【题型】选择题　【知识点】向量　【难度】easy
如图，四边形$ABCD$是平行四边形，下列说法正确的是（\quad）

A. $\overrightarrow{DA}$与$\overrightarrow{BC}$是相等向量\quad\quad\quad
B. $\overrightarrow{AB}$与$\overrightarrow{DC}$是相等向量

C. $\overrightarrow{DA}$与$\overrightarrow{AB}$是相反向量\quad\quad\quad
D. $\overrightarrow{AB}$与$\overrightarrow{BC}$是平行向量
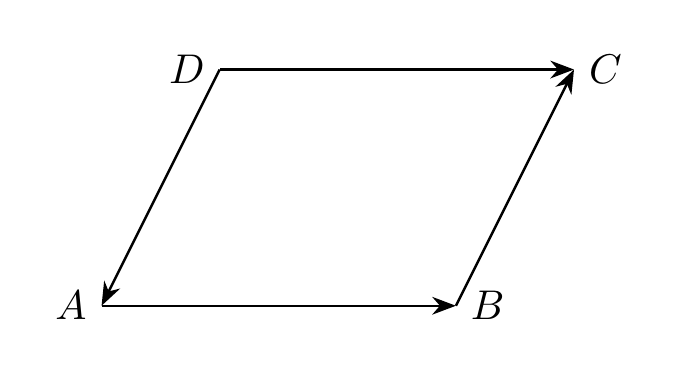
【解答】
【答案】B

【解析】解：$\because$ 四边形$ABCD$是平行四边形，

$\therefore AB = DC$，$AB \parallel DC$，

$\therefore \overrightarrow{AB}$与$\overrightarrow{DC}$是相等向量.

故选：B.

根据等向量的定义判断即可.